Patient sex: F
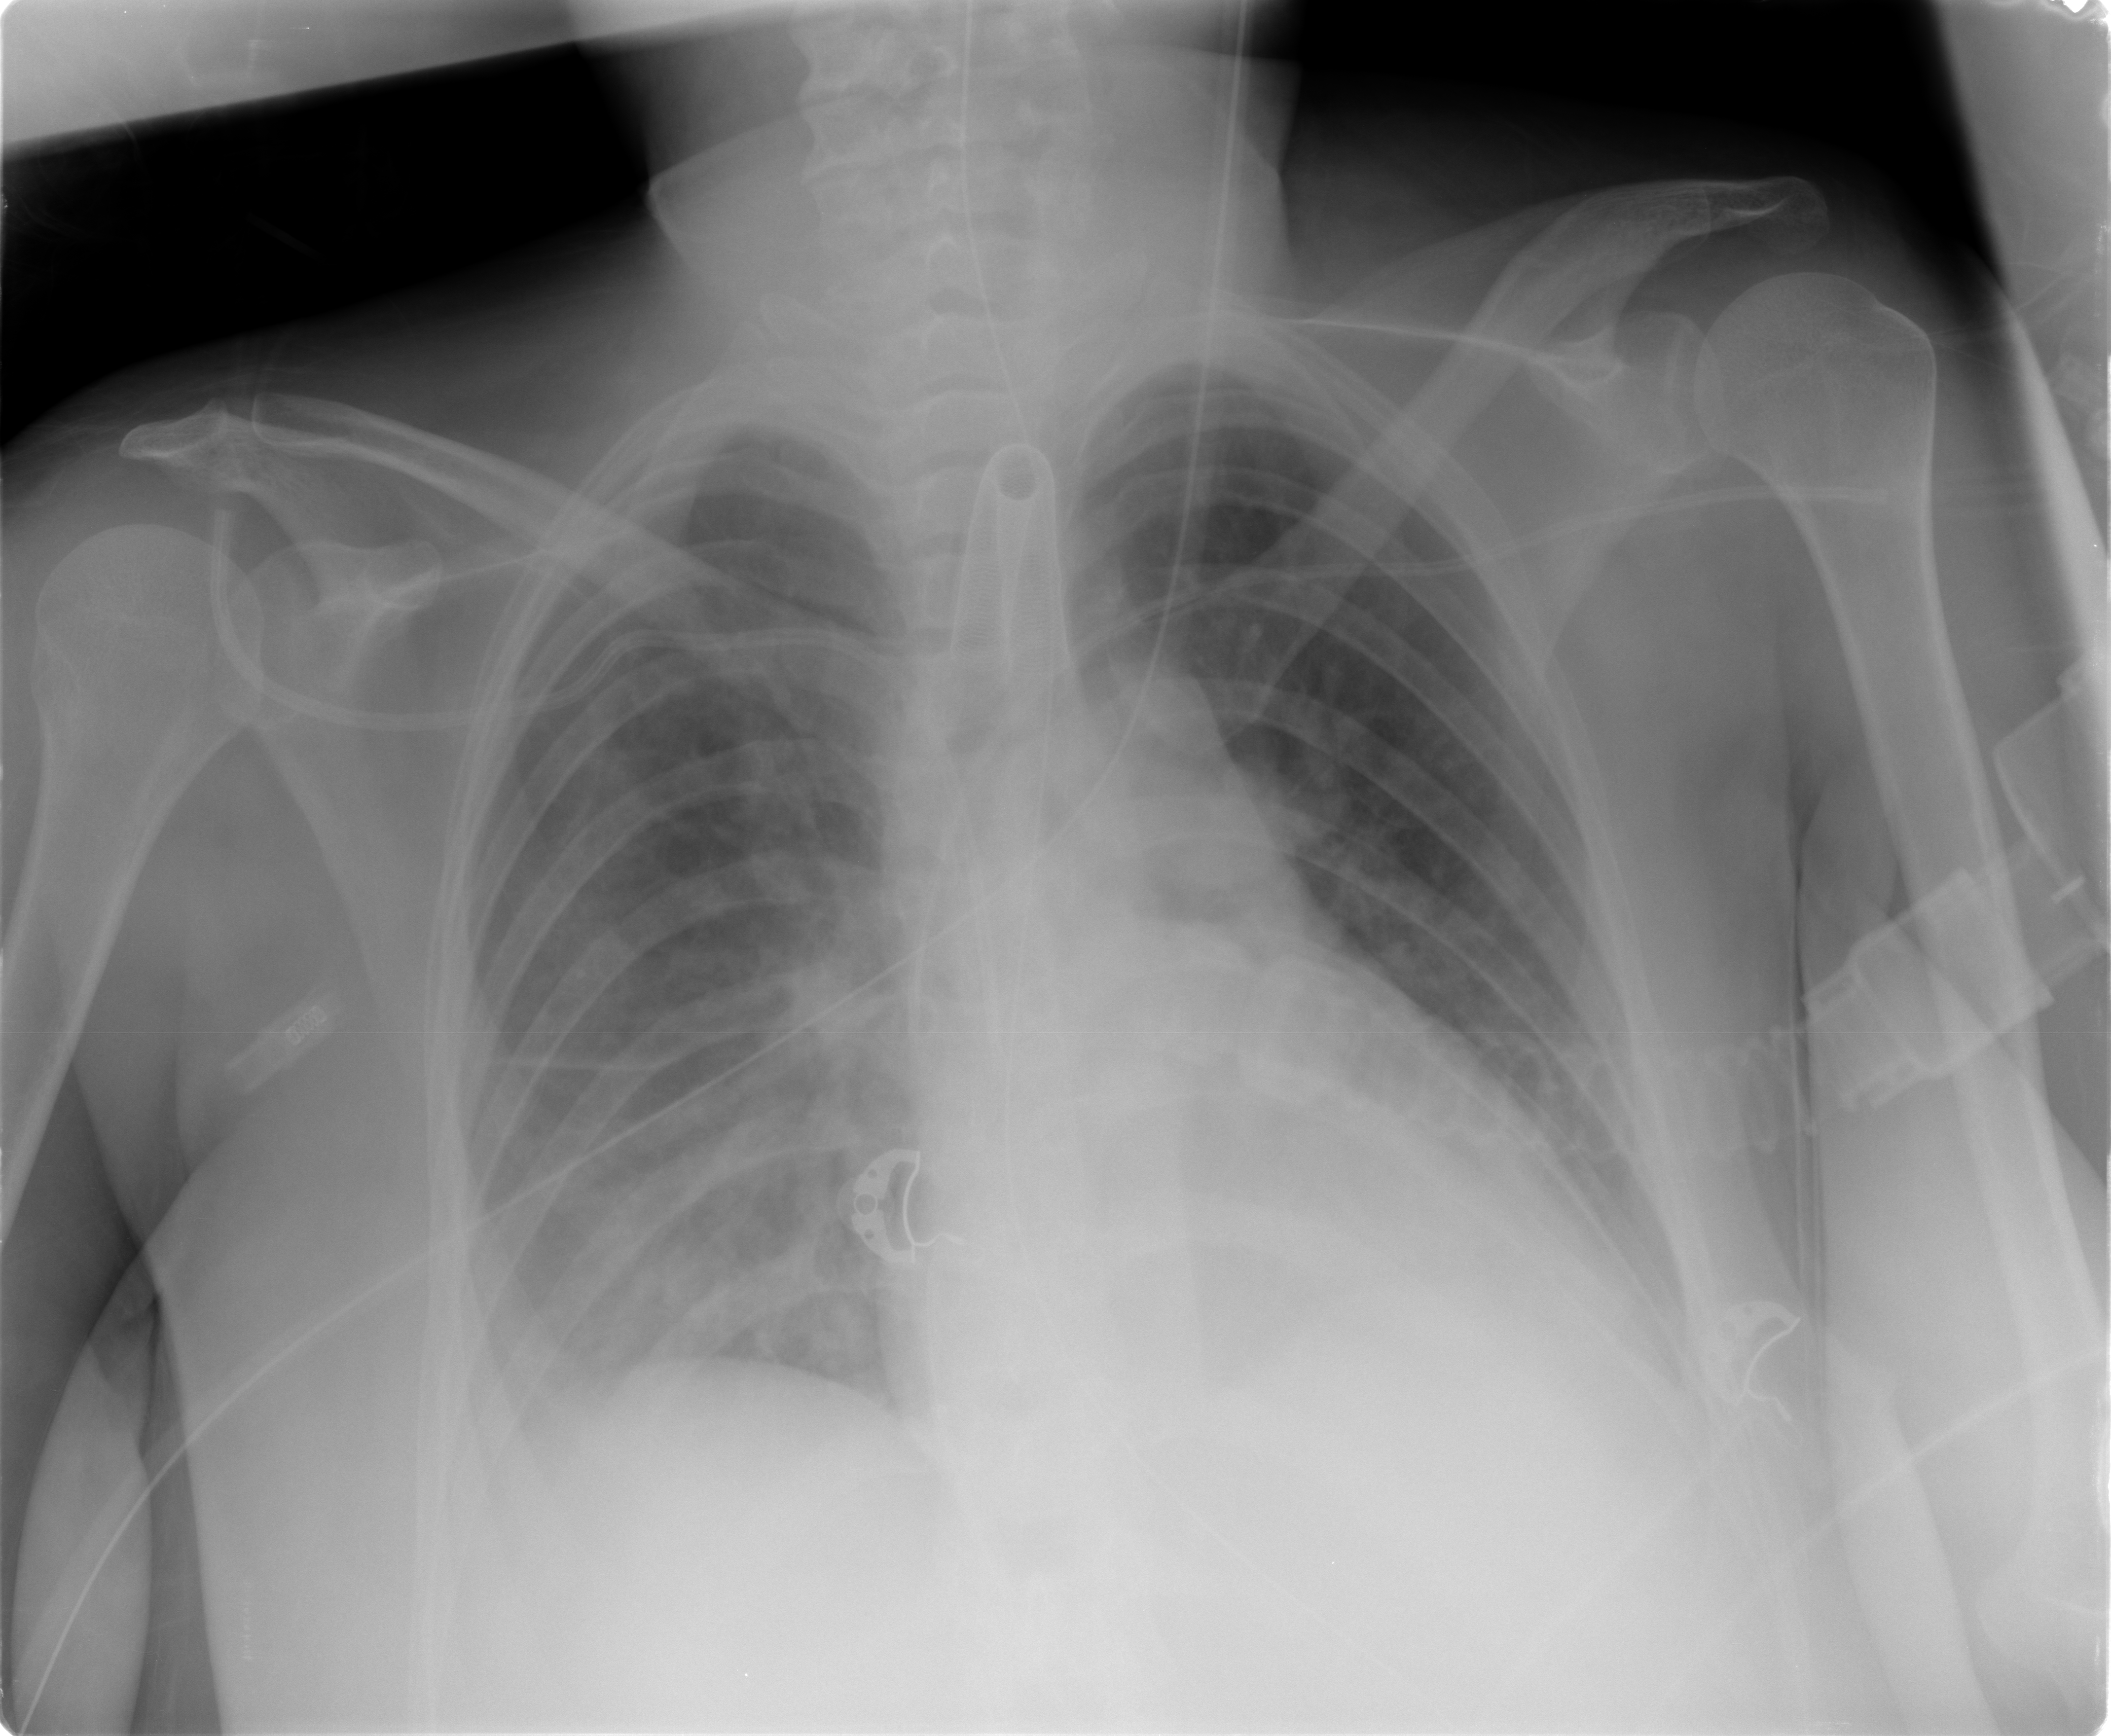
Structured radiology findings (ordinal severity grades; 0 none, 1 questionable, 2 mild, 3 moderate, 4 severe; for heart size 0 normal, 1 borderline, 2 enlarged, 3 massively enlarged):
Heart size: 2
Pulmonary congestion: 0
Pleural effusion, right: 2
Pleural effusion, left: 0
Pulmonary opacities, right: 2
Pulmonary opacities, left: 0
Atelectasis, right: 0
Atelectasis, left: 0